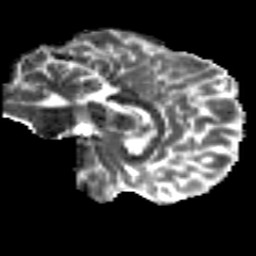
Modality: MD
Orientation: sagittal
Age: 19
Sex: male
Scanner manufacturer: siemens
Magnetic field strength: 3 T
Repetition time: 8.8 s
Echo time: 0.085 s